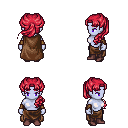
a pixel art fantasy rpg character, female body template, dark elf, purple skin, brown cape, robe skirt, ruby red princess hairstyle, cloth bracers, maroon shoes, four views (front, back, left, right), 2x2 character sprite sheet, small pixel art, hard edges, no anti-aliasing